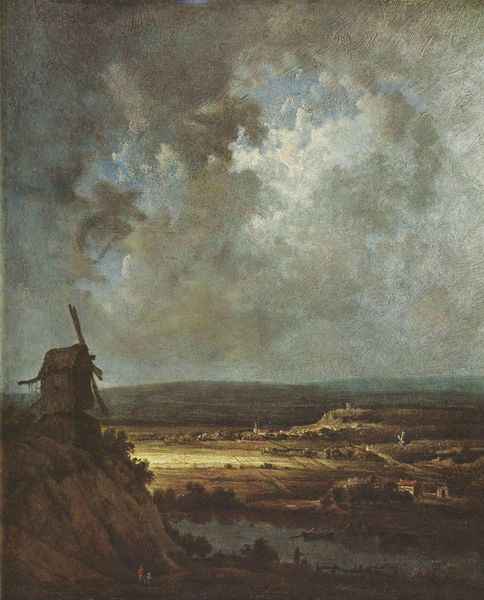
Titel: Mühle
Künstler: Georges Michel
Standort: London
Institution: Victoria & Albert Museum
Schlagwörter: baum, berg, blau, dunkel, felsen, flügel, gemälde, gewitter, himmel, mann, schatten, wasser, weiß, wolken, bäume, fluss, gelb, grün, landschaft, menschen, ocker, see, stadt, teich, ufer, braun, grau, hell, hintergrund, holz, licht, pastell, strasse, türkis, vordergrund, ausblick, blick, dach, gebäude, haus, rot, weg, wiese, wolke, zaun, wand, barock, mensch, weit, holland, niederlande, bach, ebene, einsamkeit, feld, felder, horizont, häuser, hügel, mühle, natur, weite, wind, windmühle, busch, büsche, flach, flachland, gebüsch, gewässer, kirche, sonne, sträucher, wege, wiesen, windrad, gold, kind, tal, wald, anhöhe, boot, kahn, kinder, müller, stock, windmühlen, bewölkt, hellblau, aussicht, schiff, düster, ort, spiegelbild, fischer, abhang, getreide, russland, berge, fels, gebirge, hang, verlassen, dorf, dächer, figuren, böschung, romantik, strom, sturm, unwetter, wetter, ruderboot, ruderer, rudern, finster, leuchten, klippe, äcker, regen, ruine, lichtstrahl, burg, fischerboot, flusslandschaft, niederländisch, fleck, blaugrau, hügelig, wanderer, barocj, holländisch, fähre, stäucher, aufklärung, rucksack, bäum, verfallen, fliss, angler, mühlrad, dörfer, hellgelb, sonnenfleck, höhen, ruisdael, weltenlandschaft, bäumen, felser, pflanzn, polen, bockwindmühle, strau, m hle, ruiszdal, ruisdahl, ruizdal, fensche